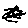
Label: star